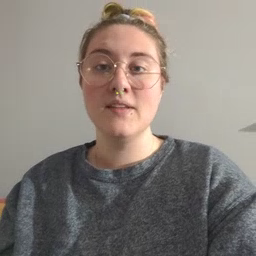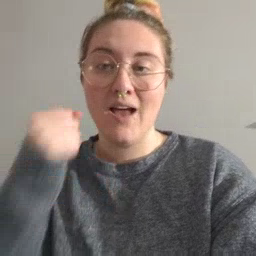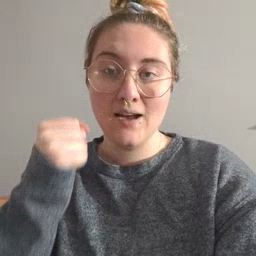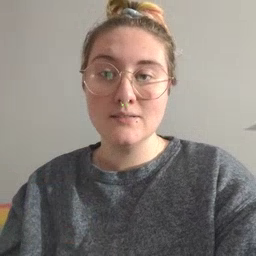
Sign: fast